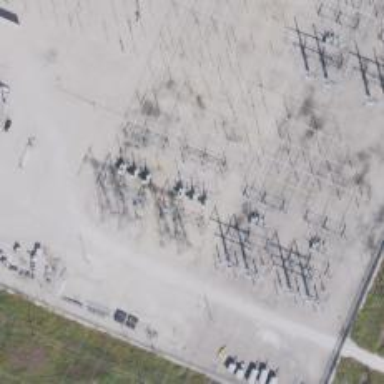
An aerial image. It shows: Switch for power supply.